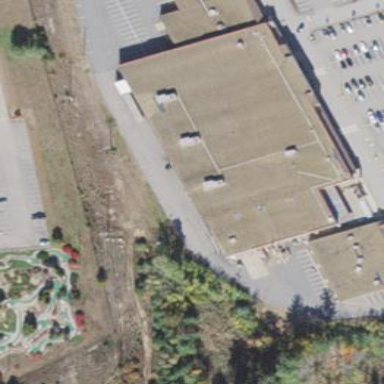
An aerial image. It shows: Retail building housing country store.